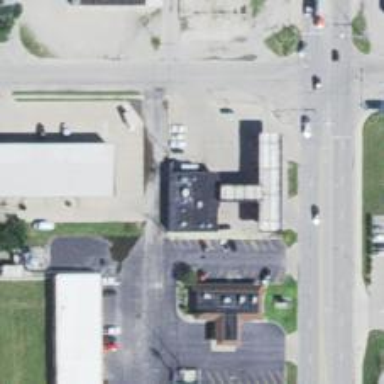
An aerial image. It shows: Convenience shop.